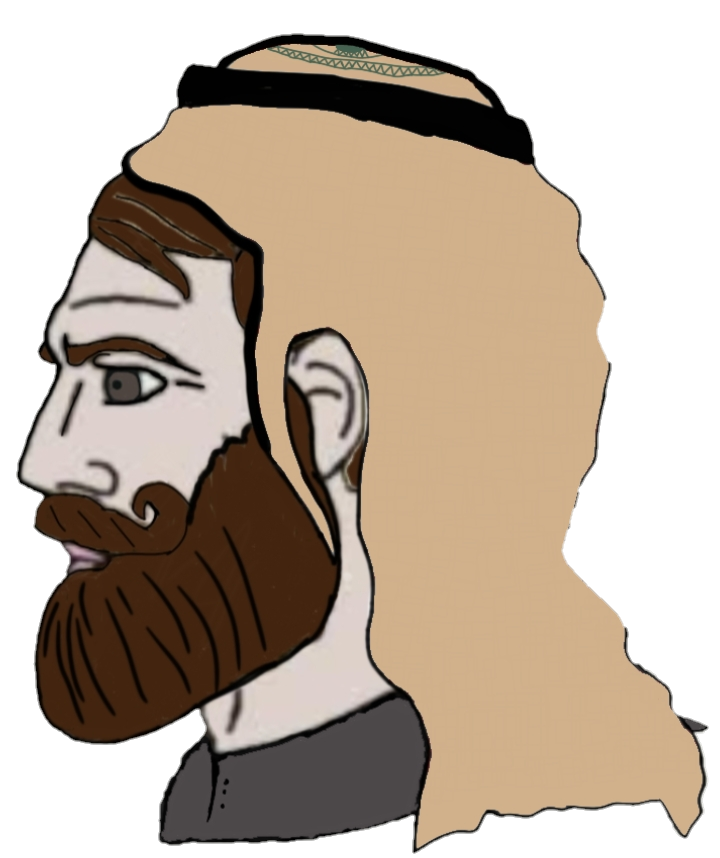
Label: 4_Yes_Chad